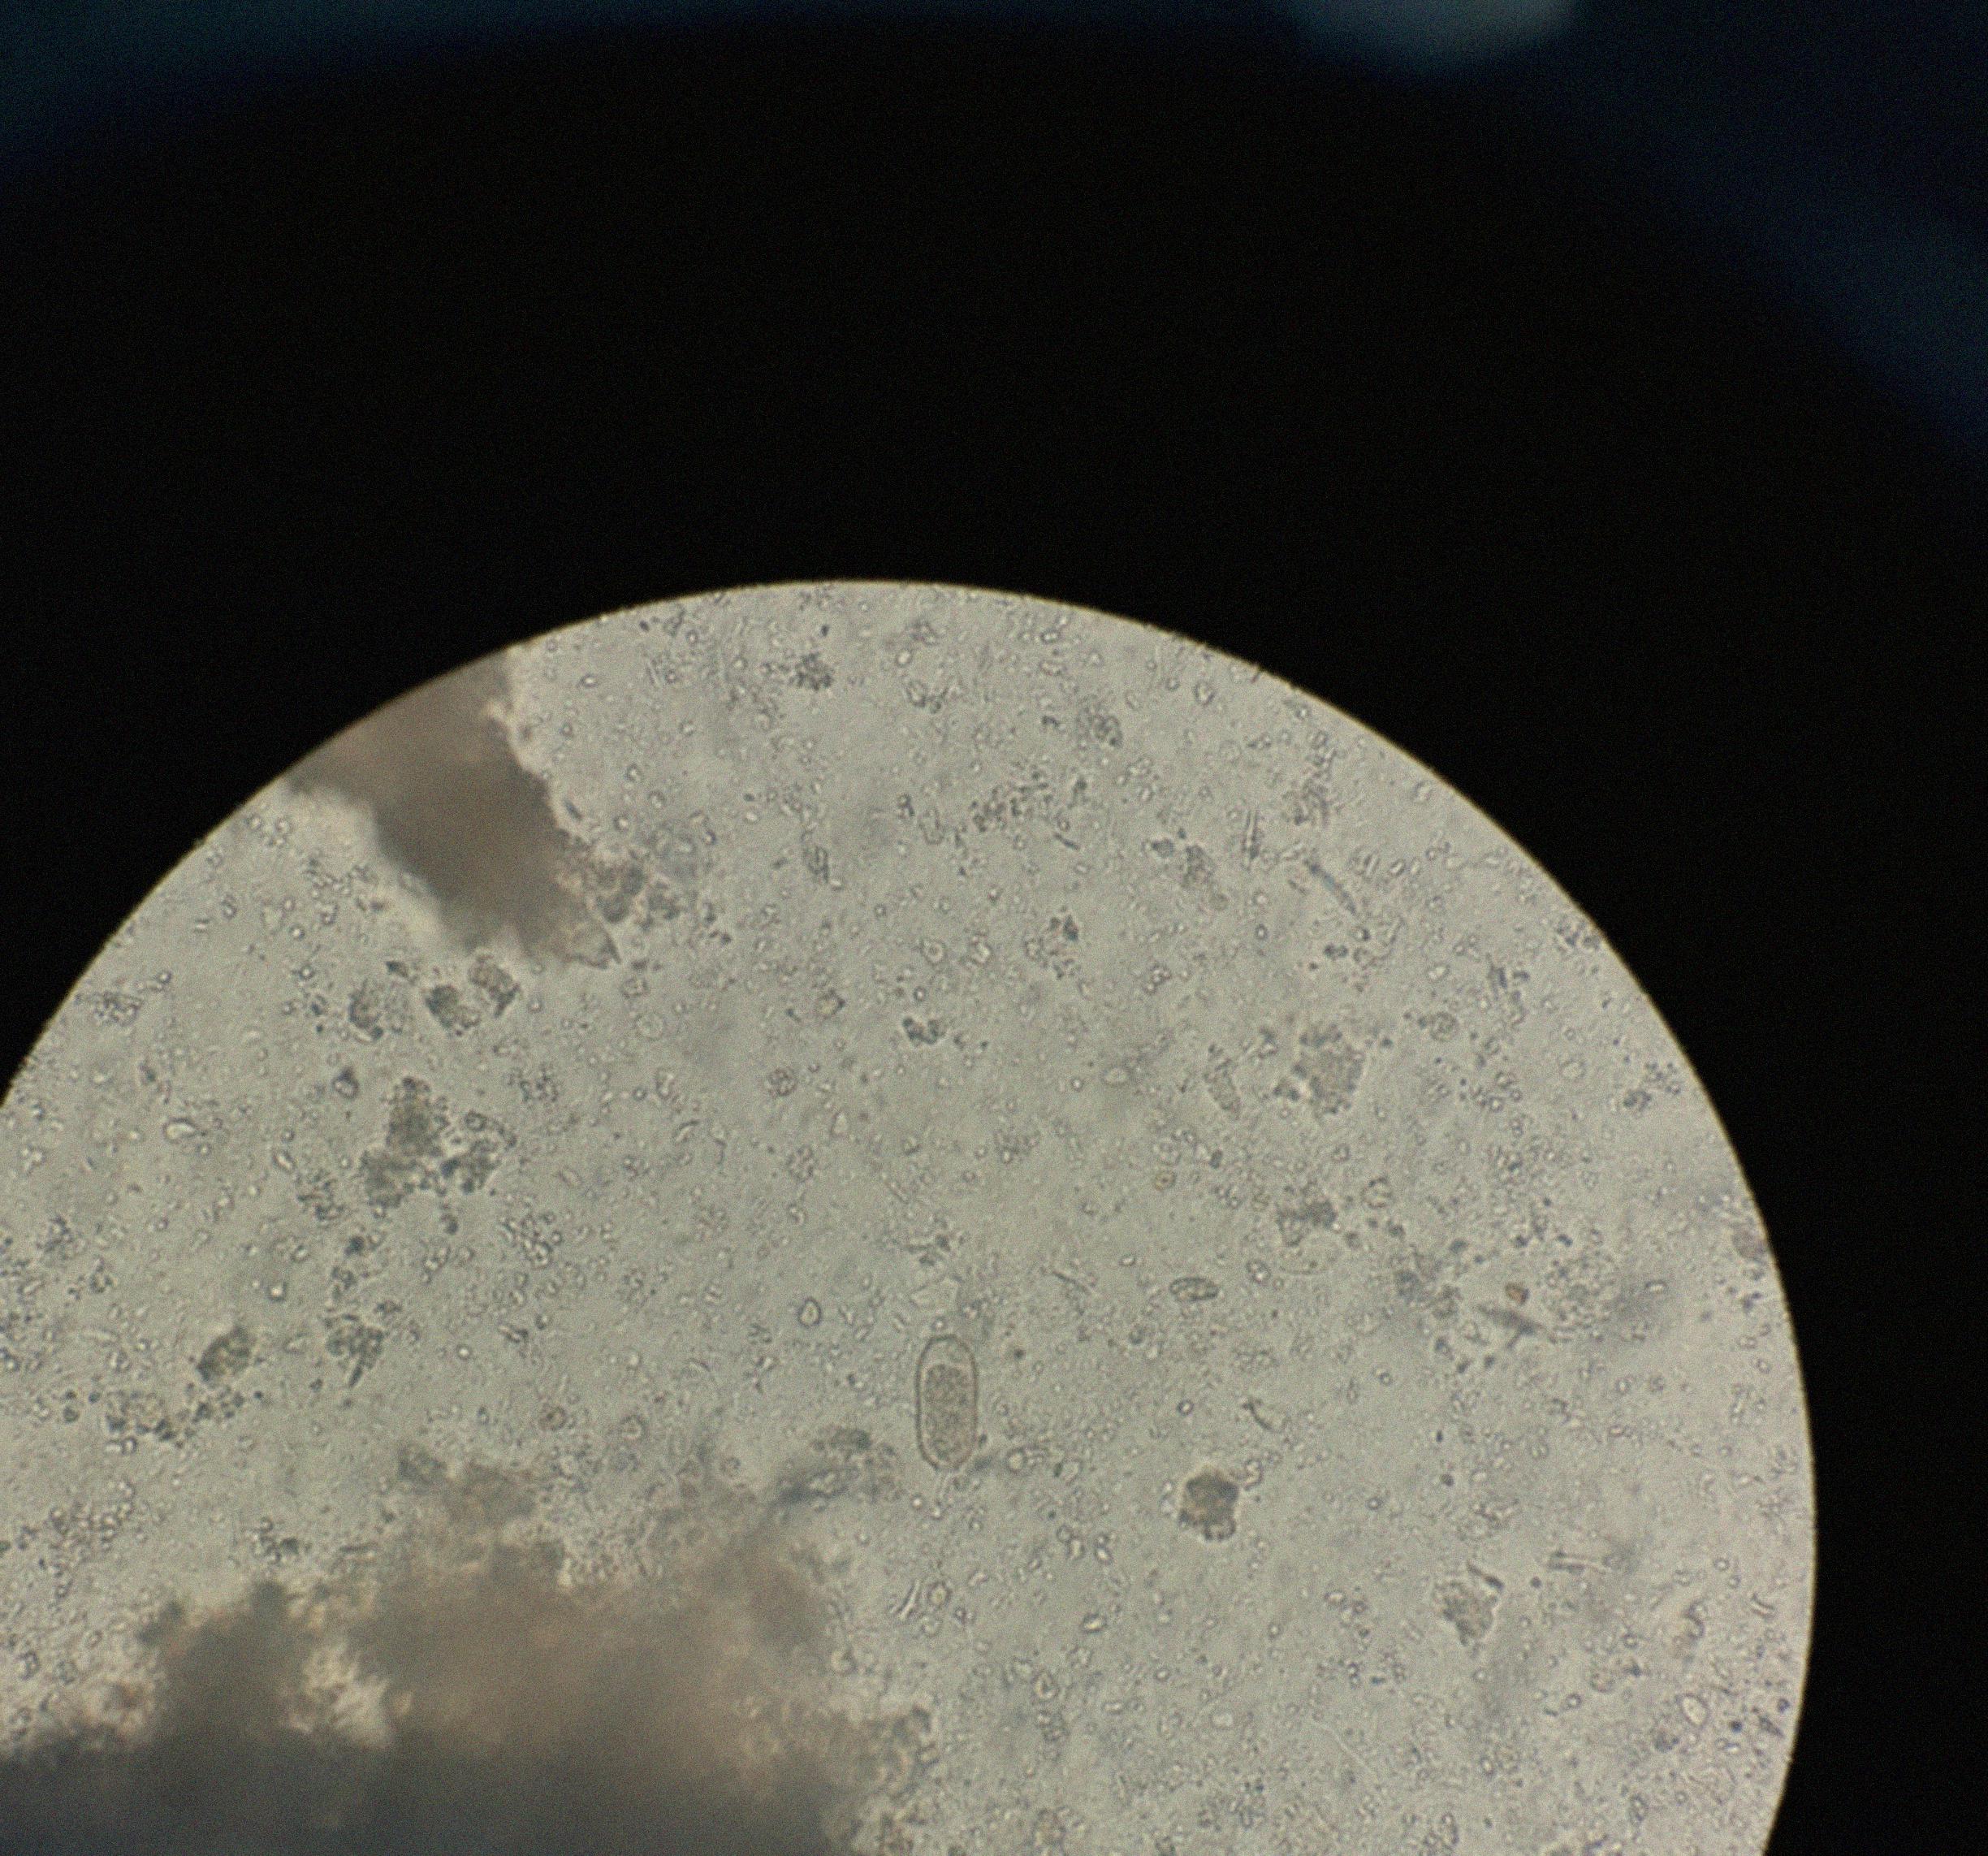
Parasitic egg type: Capillaria philippinensis